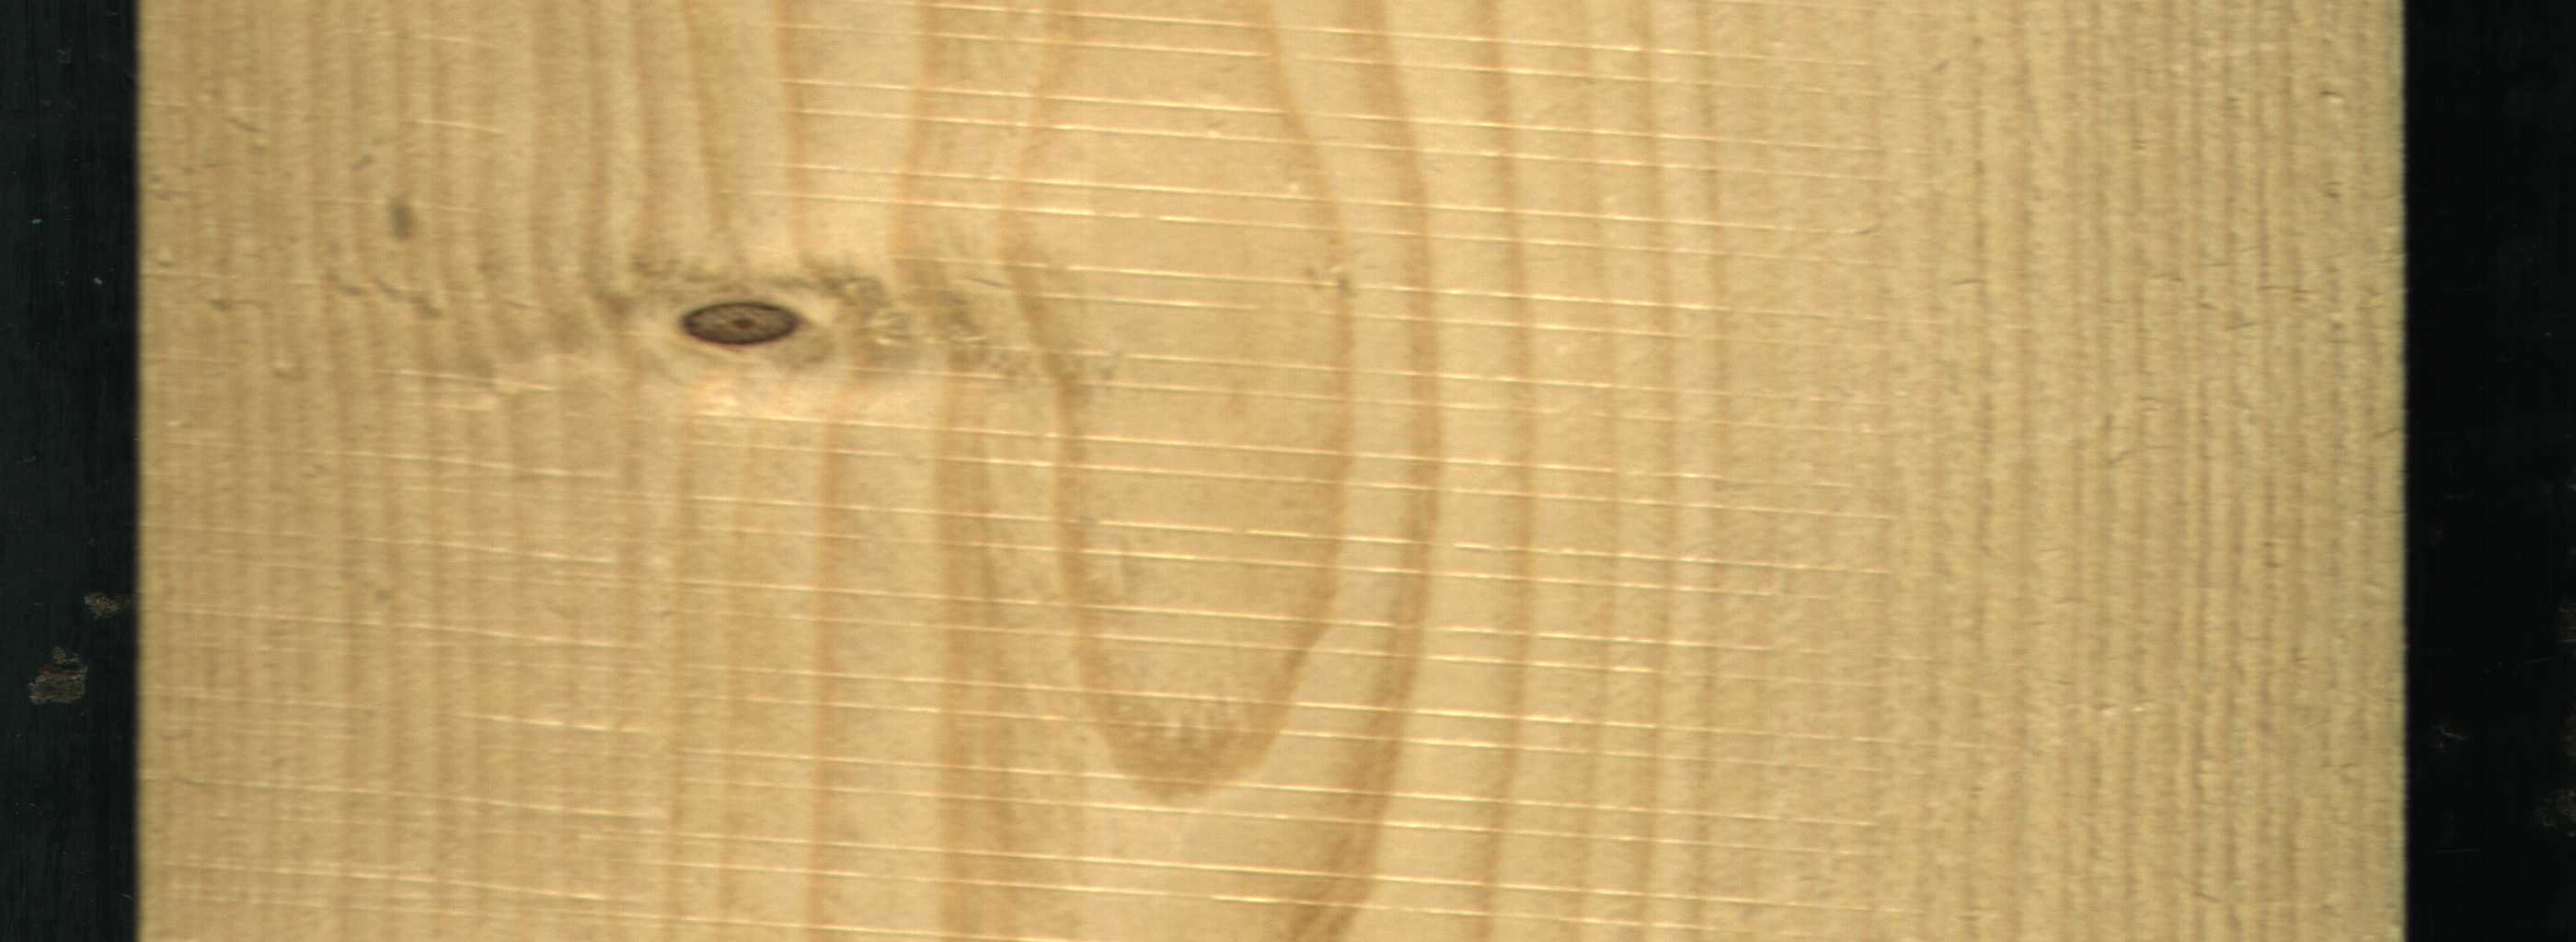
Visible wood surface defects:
Live_Knot